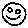
Label: smiley face